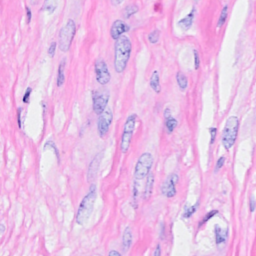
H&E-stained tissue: Breast